Interaction volume radius: 5 \u00c5
Interaction volume height: 15 \u00c5
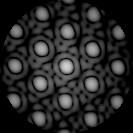
Disorder parameter: 0.06855